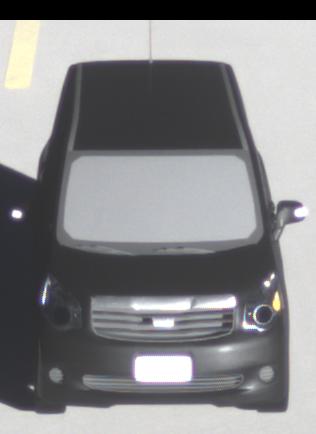
Make: Toyota
Model: Noah
Detailed model: Voxy R70G
Model produced from: 2007
Model produced until: 2013
Doors: 5
Color: black
Road condition: dry road
Daytime: sunrise or sunset
Contrast: high contrast